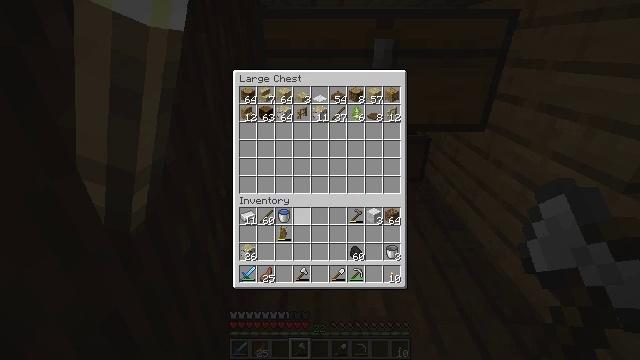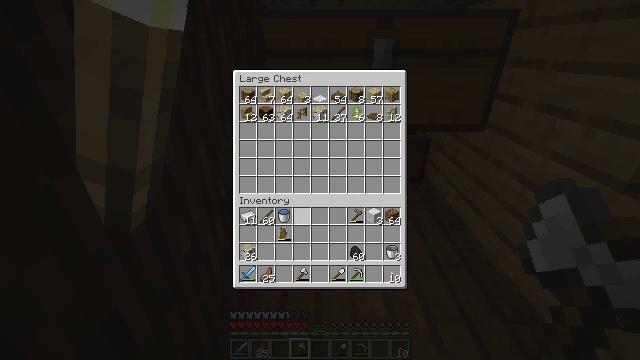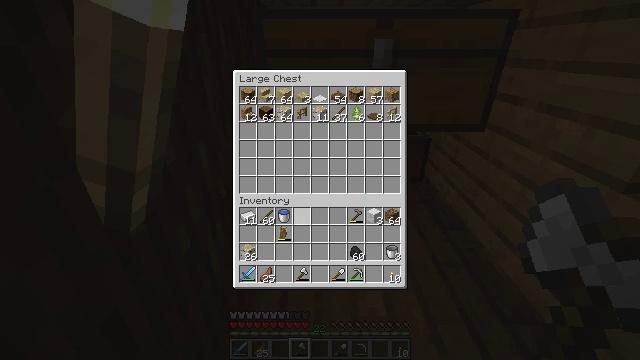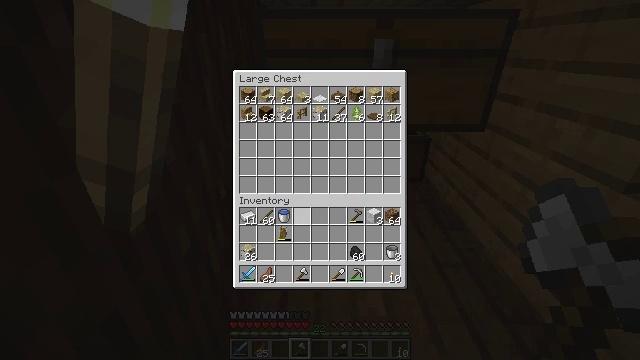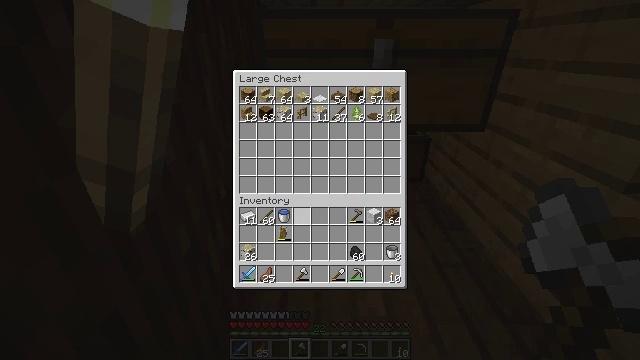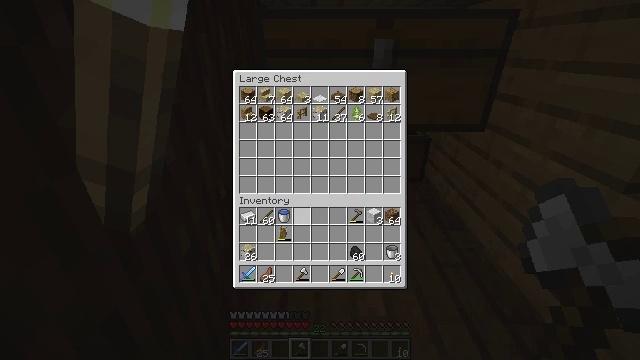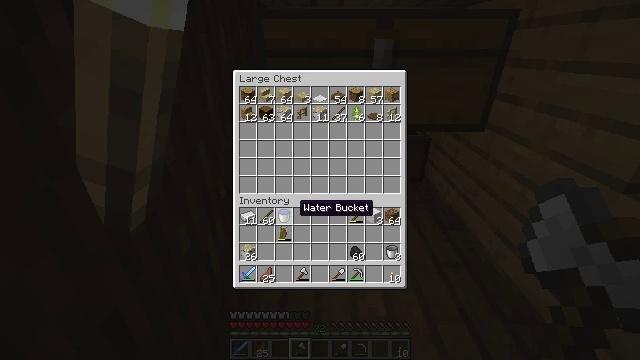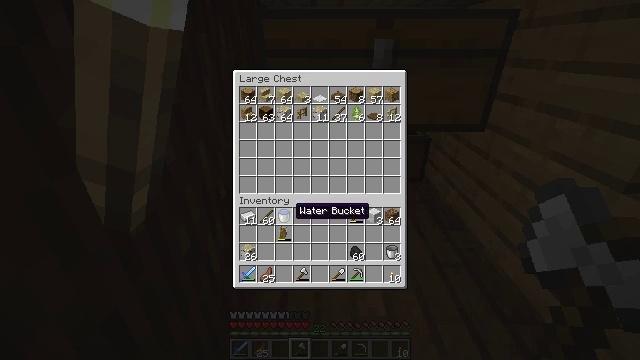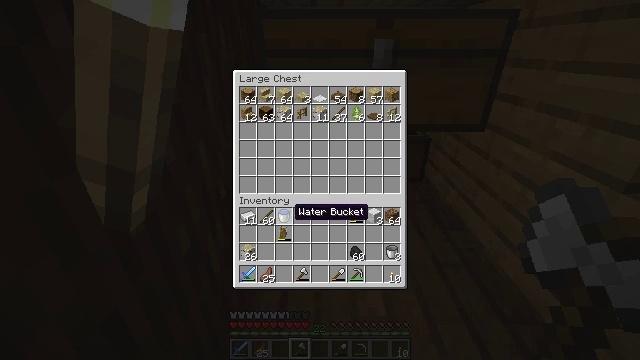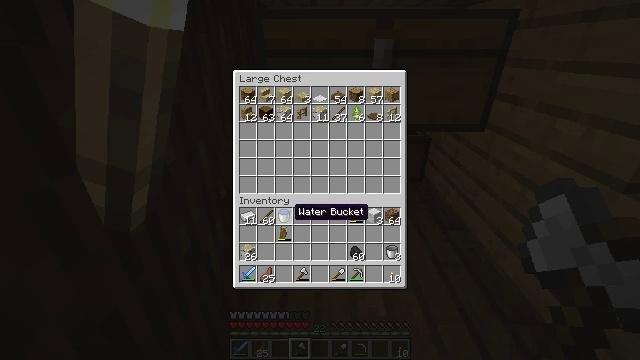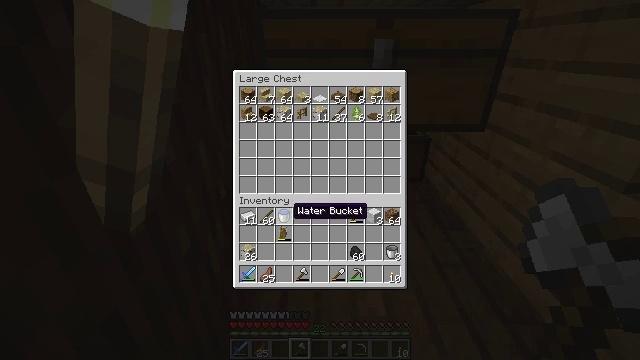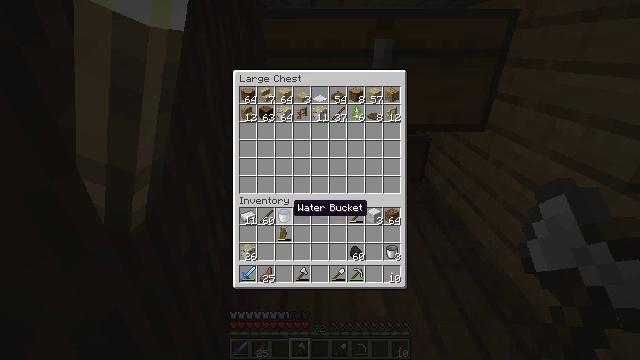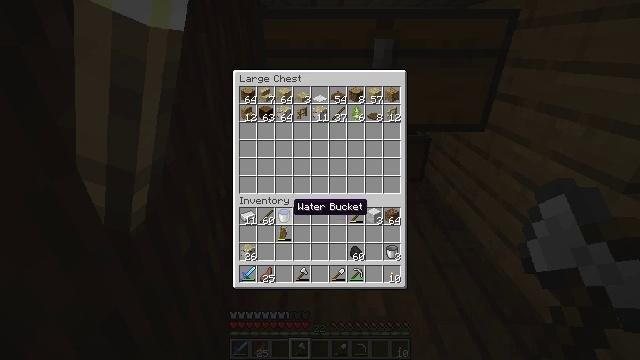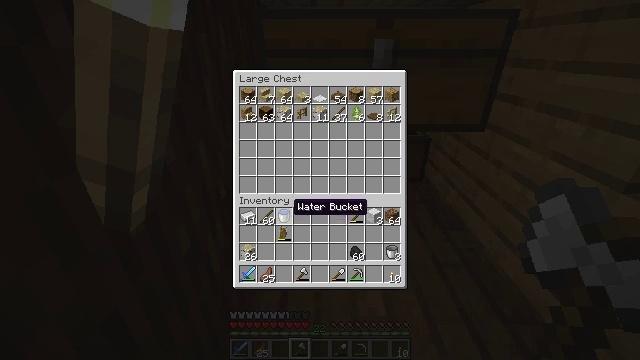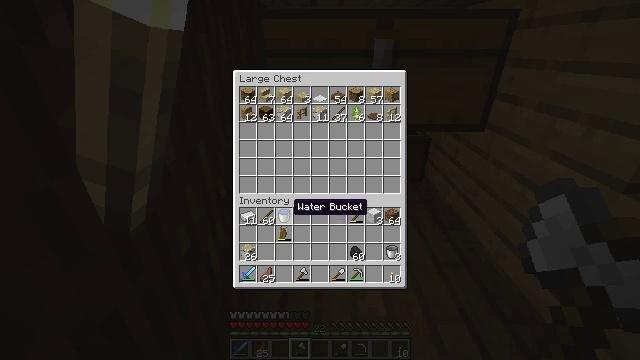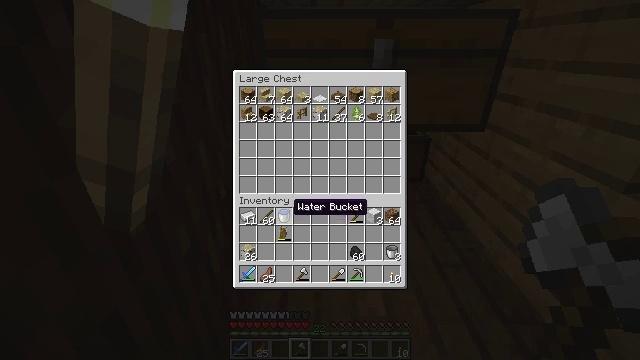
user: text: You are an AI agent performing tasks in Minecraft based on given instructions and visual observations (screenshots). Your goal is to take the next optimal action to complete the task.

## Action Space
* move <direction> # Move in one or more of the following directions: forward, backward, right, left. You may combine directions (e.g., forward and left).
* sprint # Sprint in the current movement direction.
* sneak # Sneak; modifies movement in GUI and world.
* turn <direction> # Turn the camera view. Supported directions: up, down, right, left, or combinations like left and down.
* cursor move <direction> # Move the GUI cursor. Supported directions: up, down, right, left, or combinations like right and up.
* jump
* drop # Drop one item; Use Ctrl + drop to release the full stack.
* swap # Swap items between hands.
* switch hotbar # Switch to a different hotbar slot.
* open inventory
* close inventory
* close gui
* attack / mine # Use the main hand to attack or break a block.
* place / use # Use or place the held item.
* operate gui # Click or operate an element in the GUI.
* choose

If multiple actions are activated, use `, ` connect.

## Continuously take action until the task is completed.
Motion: motion action
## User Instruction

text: Harvest nether wart blocks for resources.
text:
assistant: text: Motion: sneak
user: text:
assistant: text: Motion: sneak
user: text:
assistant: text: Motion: sneak
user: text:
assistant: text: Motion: sneak
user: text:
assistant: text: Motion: sneak
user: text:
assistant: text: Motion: sneak
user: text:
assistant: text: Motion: sneak
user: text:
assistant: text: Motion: sneak
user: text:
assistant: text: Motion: sneak
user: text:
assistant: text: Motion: sneak
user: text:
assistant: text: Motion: sneak
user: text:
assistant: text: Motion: sneak
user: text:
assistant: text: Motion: no_op
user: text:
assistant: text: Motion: no_op
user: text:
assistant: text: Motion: no_op
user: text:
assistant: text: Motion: operate gui
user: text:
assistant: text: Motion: operate gui
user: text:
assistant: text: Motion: no_op
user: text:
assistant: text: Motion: cursor move down
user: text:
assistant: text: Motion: no_op
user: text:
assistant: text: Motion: no_op
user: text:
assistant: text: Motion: no_op
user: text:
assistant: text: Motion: no_op
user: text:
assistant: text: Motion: no_op
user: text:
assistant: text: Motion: no_op
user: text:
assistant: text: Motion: no_op
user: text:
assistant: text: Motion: no_op
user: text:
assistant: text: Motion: no_op
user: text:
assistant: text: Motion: no_op
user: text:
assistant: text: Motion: no_op